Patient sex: F
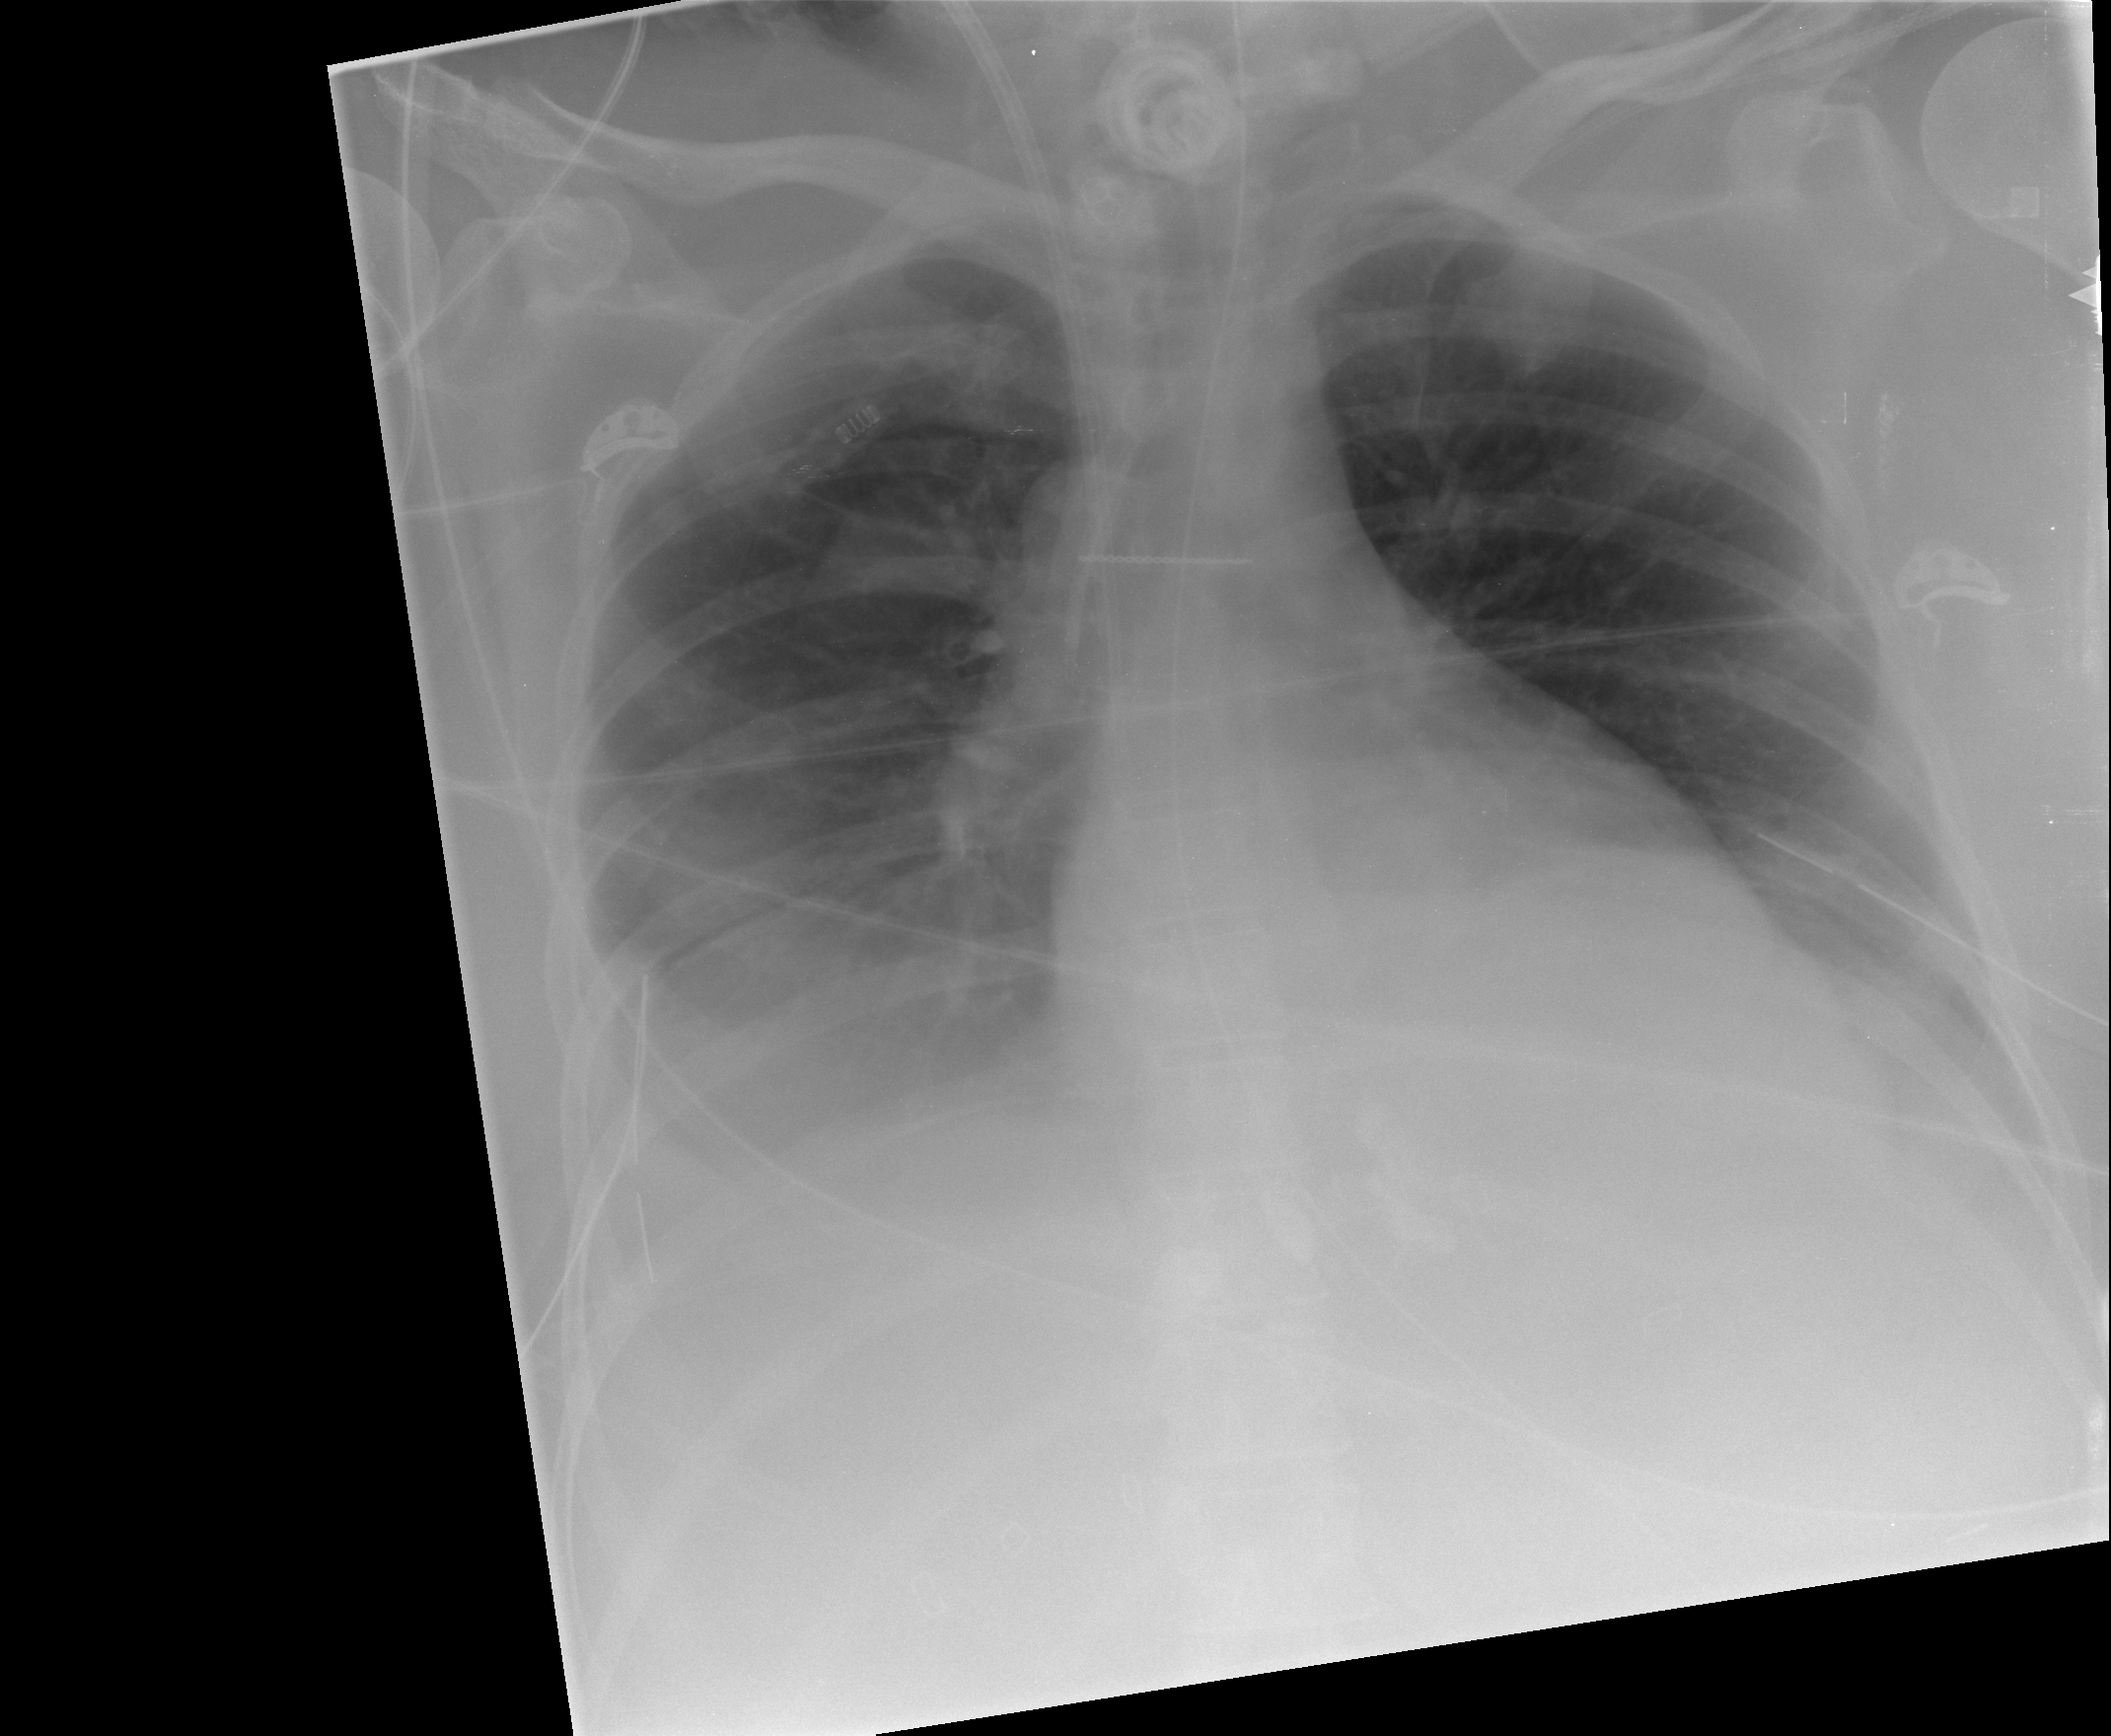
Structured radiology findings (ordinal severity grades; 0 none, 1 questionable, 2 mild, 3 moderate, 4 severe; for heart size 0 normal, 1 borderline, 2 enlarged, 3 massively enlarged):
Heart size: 2
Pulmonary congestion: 0
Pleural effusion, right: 2
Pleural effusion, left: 0
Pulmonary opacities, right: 0
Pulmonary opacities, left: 0
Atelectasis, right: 2
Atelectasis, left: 0